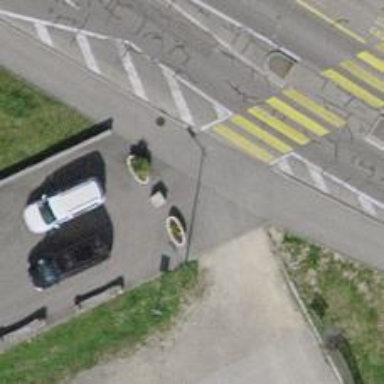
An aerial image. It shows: Block barrier.